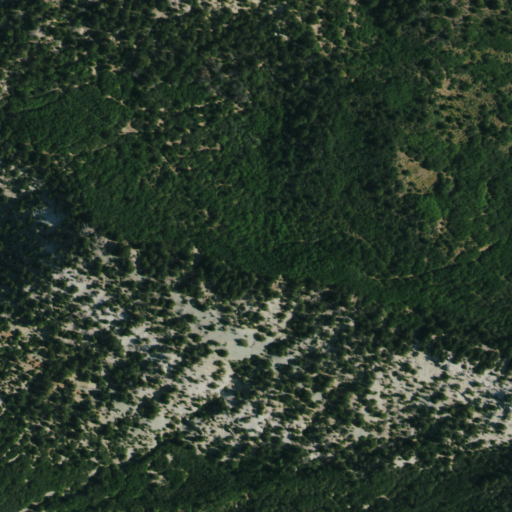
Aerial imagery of cliff(s) in Colorado named The Breaks containing deciduous forest, shrub, and evergreen forest